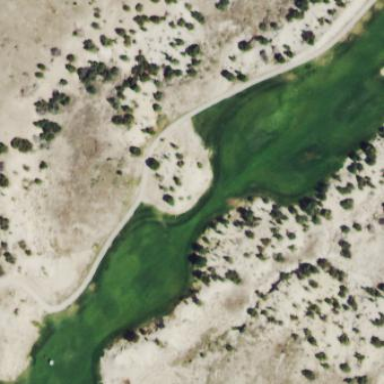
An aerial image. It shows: Rough area in golf course.